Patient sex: F
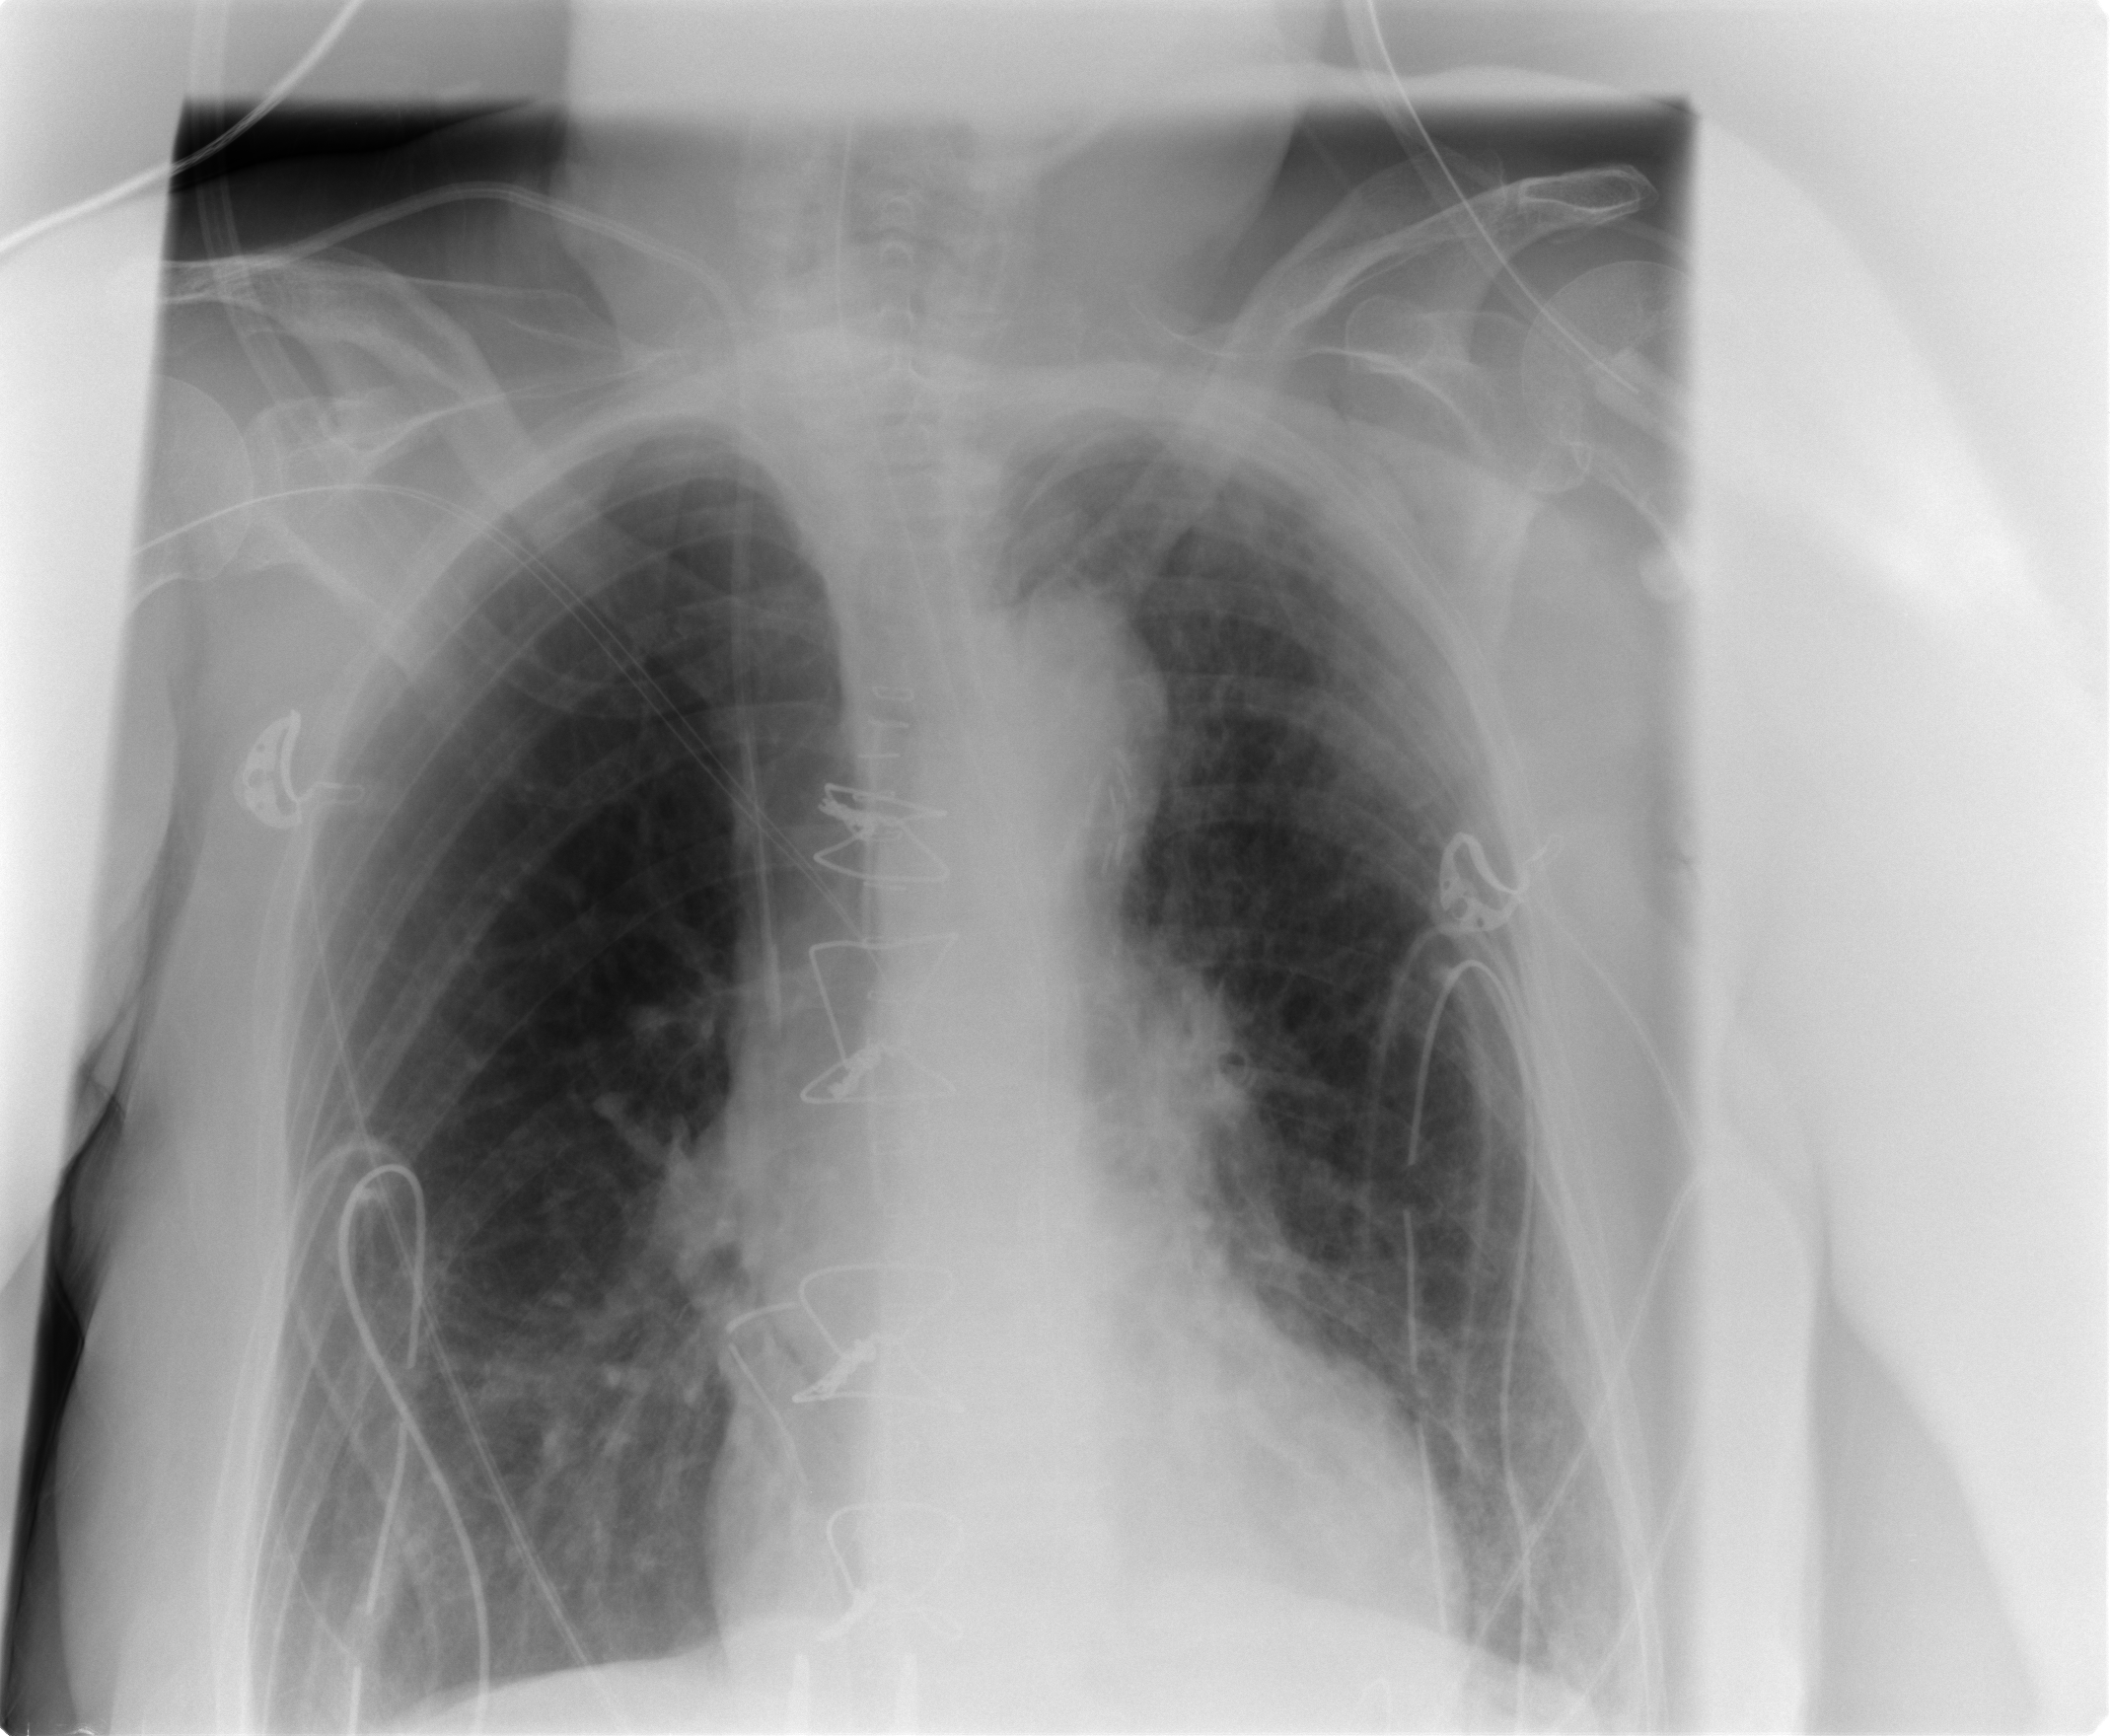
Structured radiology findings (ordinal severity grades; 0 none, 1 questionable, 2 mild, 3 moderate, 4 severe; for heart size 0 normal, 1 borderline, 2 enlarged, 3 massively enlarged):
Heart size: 0
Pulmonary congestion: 0
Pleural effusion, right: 0
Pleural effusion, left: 1
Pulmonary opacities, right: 2
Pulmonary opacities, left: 2
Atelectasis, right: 0
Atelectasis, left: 0